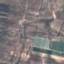
Label: PermanentCrop